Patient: sex M, age 45
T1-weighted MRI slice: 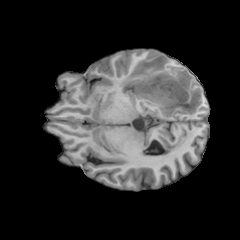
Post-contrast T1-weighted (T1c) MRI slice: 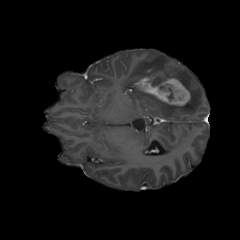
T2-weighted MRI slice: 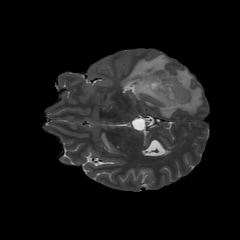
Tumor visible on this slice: yes
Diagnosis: Glioblastoma, IDH-wildtype
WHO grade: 4